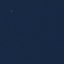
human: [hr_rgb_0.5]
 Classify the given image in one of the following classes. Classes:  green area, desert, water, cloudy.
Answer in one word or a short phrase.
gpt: water